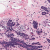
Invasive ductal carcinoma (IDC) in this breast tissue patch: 0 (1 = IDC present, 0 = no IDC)